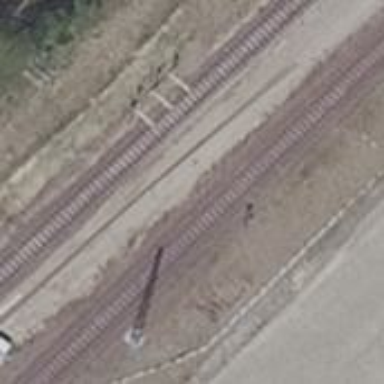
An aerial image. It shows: Railway signal.